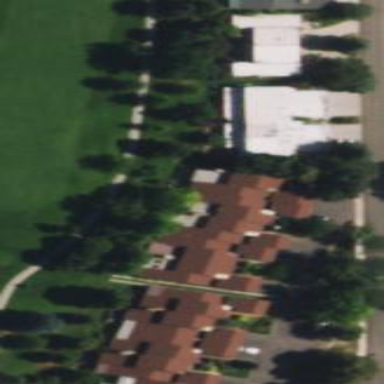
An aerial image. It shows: Terrace building.